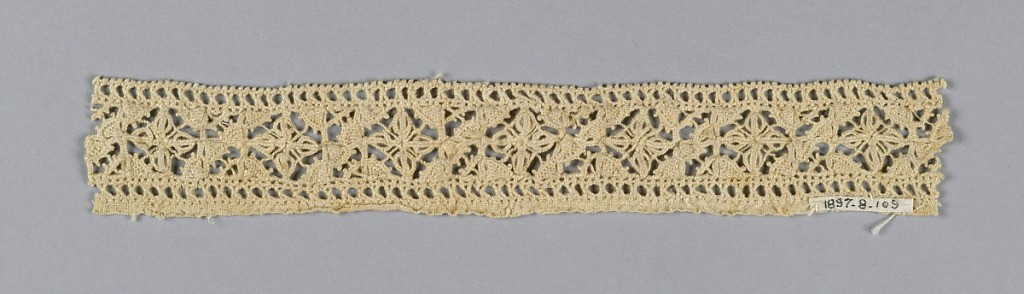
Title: Fragment
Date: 16th century
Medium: linen Technique: withdrawn element with needlemade filling stitches
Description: Narrow insertion in a geometric design based on the square and diagonal. Small squares separated by heavy diagonal lines.